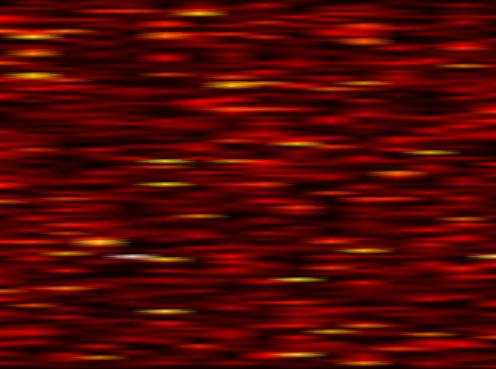
Label: UFMC